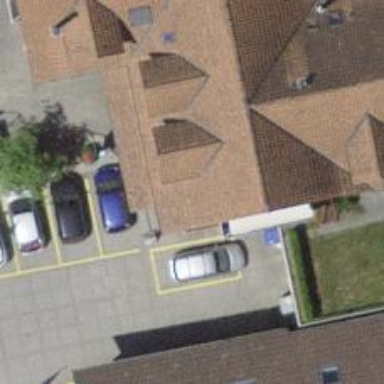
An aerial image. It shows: Village town hall.